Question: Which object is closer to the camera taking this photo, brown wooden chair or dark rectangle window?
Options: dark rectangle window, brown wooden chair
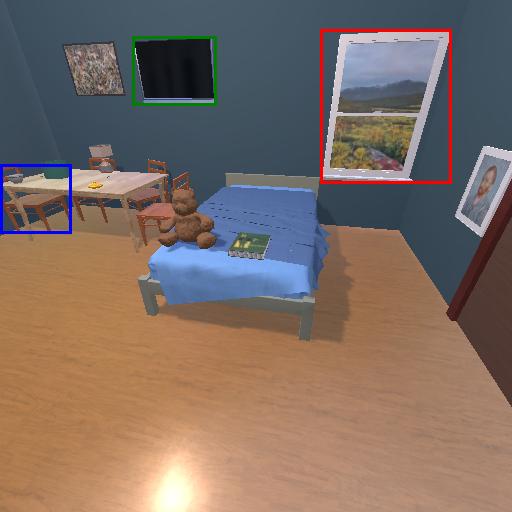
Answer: dark rectangle window